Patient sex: M
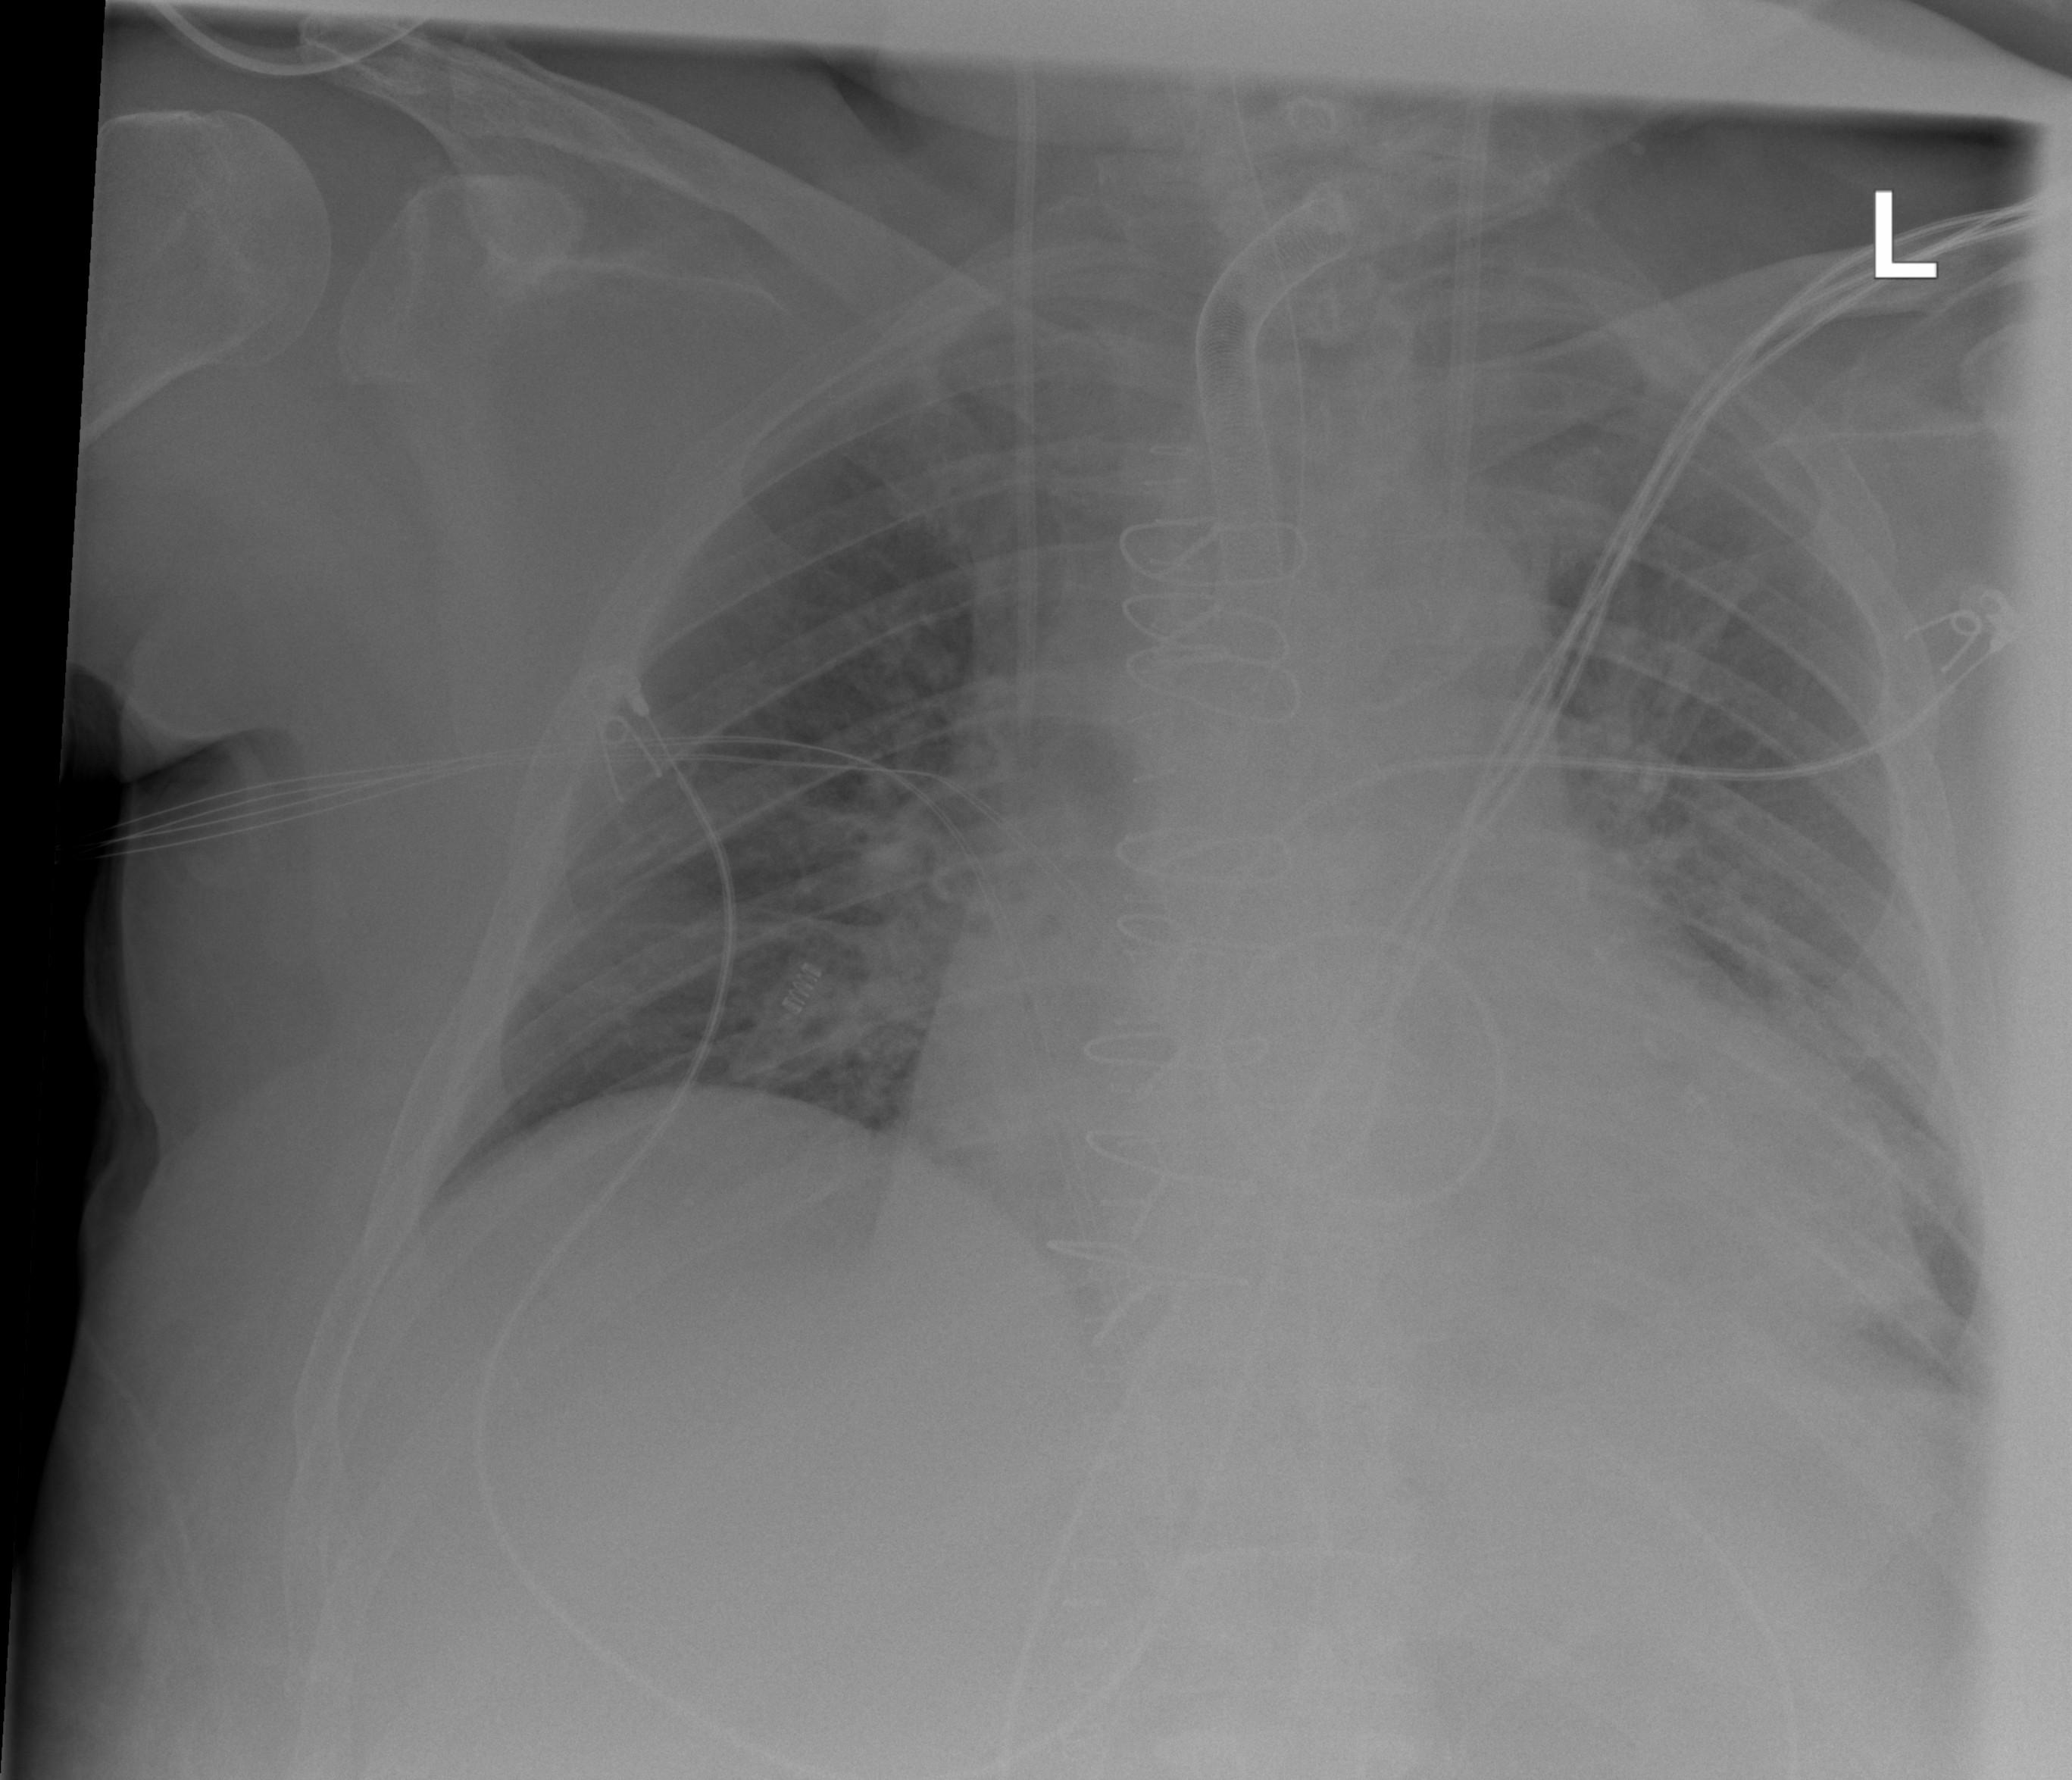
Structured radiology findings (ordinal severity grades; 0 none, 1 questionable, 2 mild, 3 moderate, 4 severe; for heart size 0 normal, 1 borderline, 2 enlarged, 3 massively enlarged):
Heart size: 2
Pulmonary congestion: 2
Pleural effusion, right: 0
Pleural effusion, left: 0
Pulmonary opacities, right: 0
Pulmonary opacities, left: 0
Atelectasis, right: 2
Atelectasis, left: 2